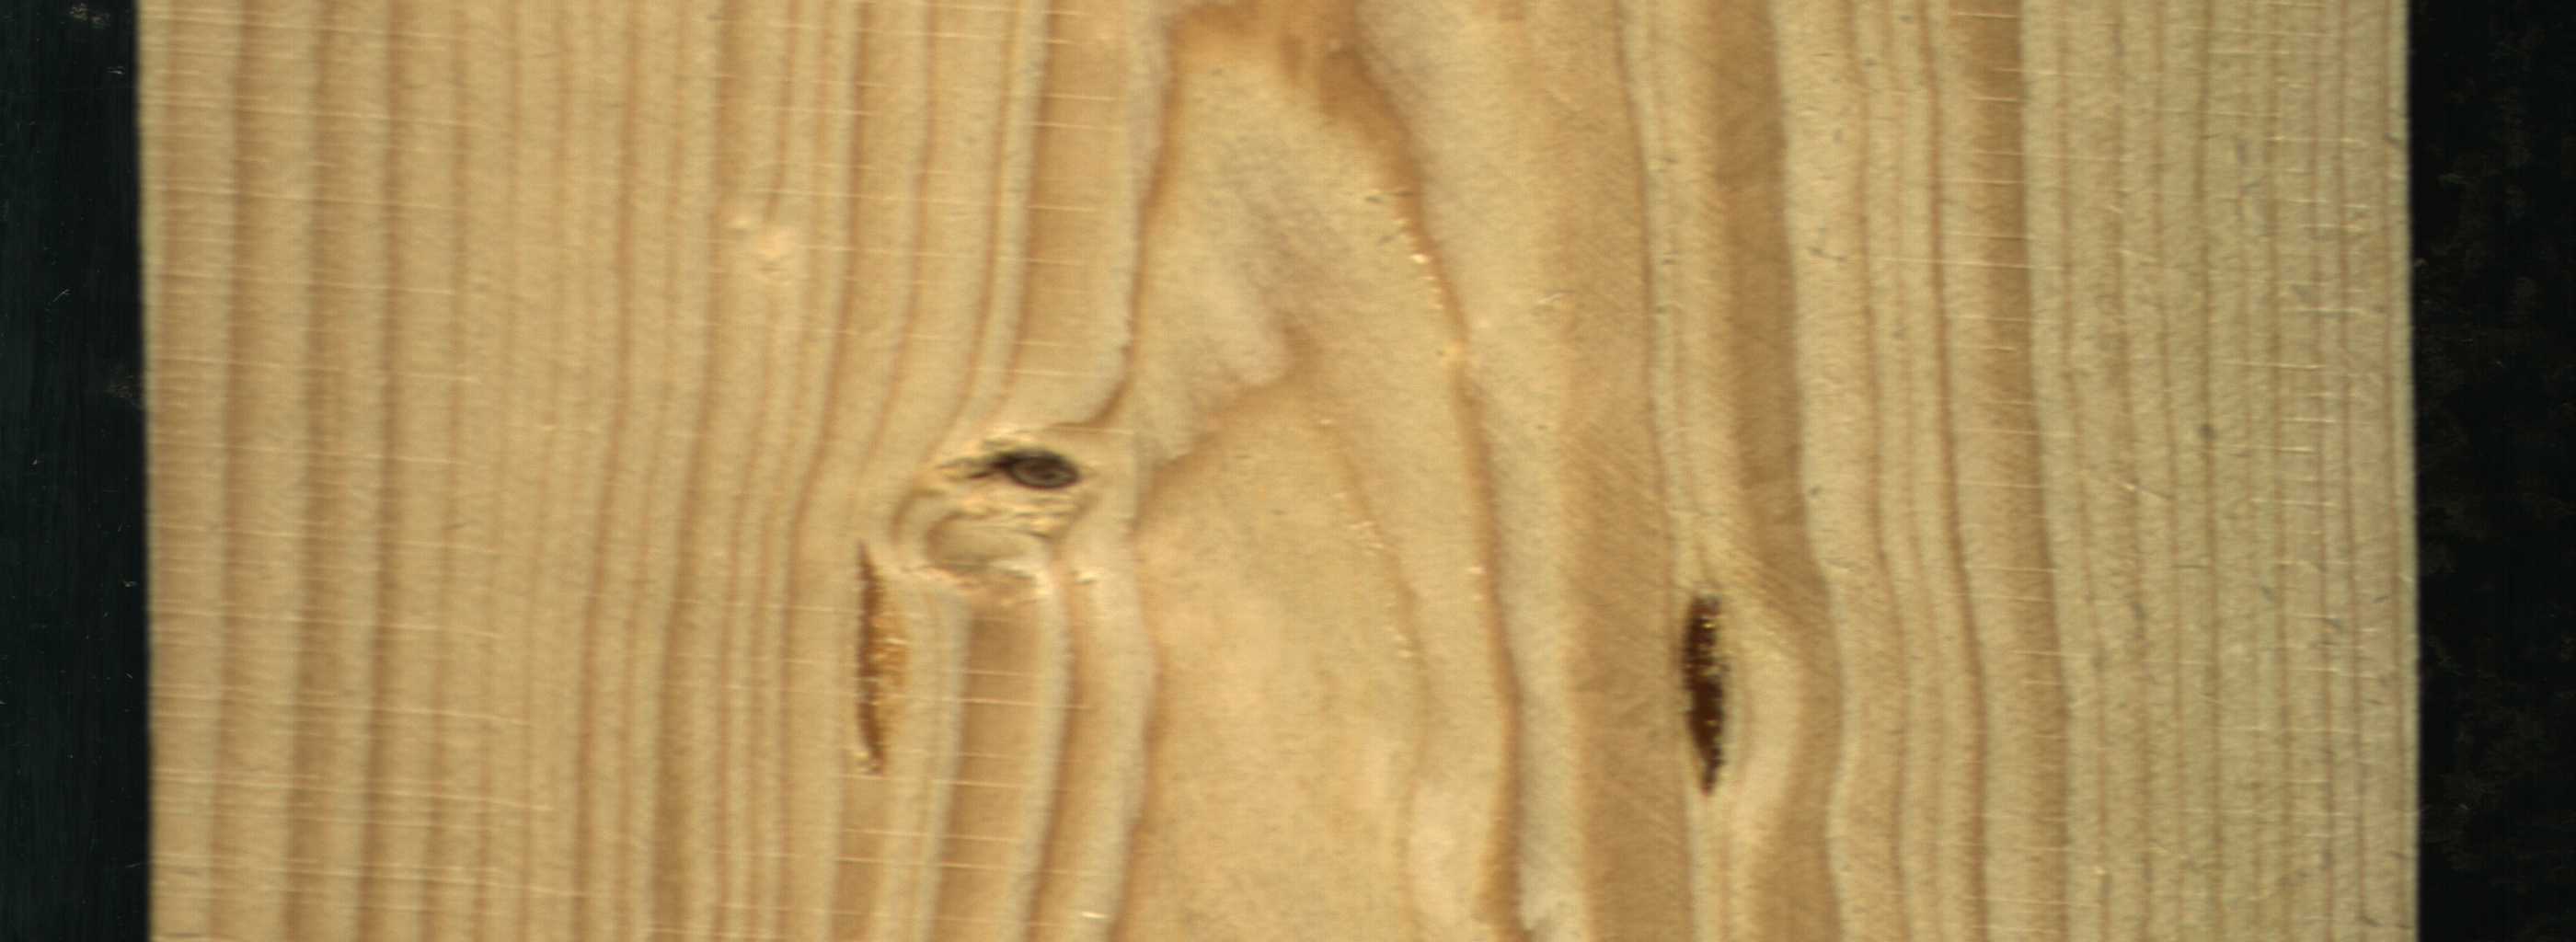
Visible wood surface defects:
resin
resin
Dead_Knot